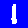
Digit: 1